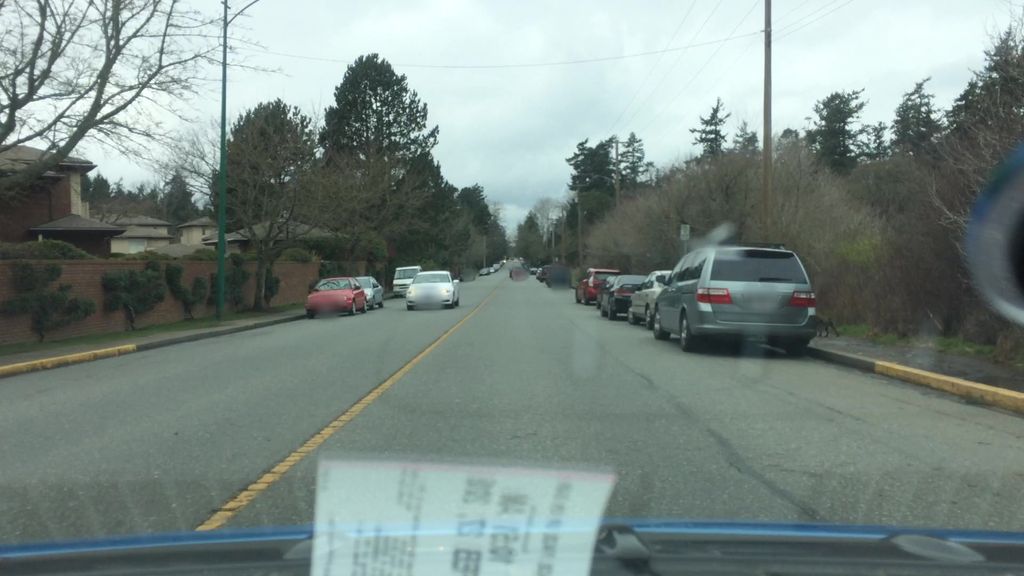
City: victoria